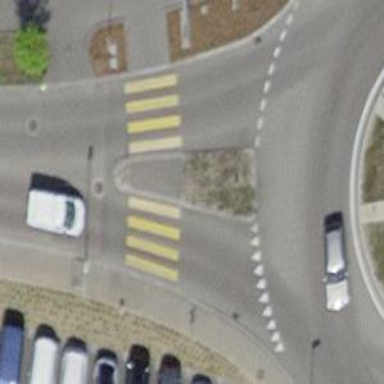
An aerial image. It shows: Marked road crossing.